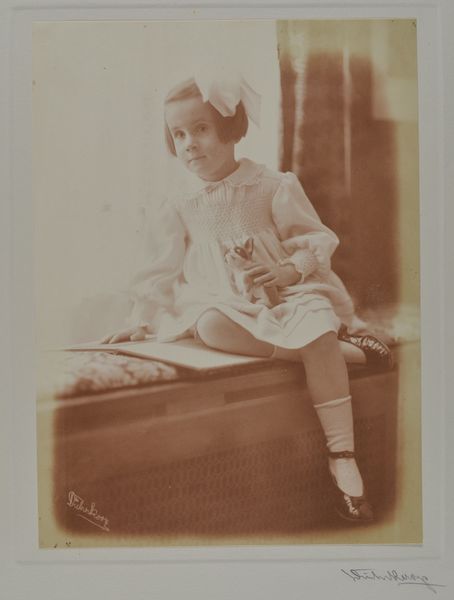
Titel: Renate Scholz
Künstler: Minya Diez-Dührkoop
Standort: Hamburg
Institution: Museum für Kunst und Gewerbe Hamburg
Schlagwörter: bildnis, portrait, foto, fotografie, photographie, photo, spielzeug, kinderspielzeug, albumin, lichtbild, konterfei, albumseite, bildwerke, spielwaren, angewandte und bildende kunst, hessische systematik, porträt, mädchen, schwarzweißpositivverfahren, silbersalzverfahren, schwarzweißfotografie, porträtfotografie, porträtphotographie, albuminpapier